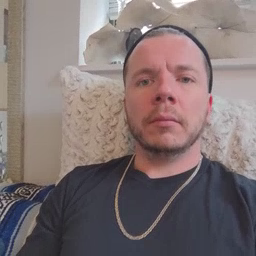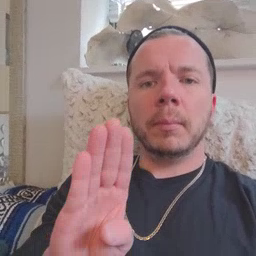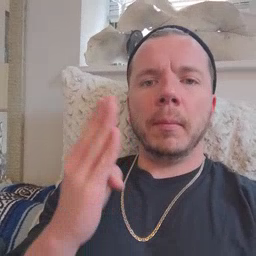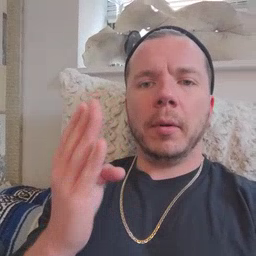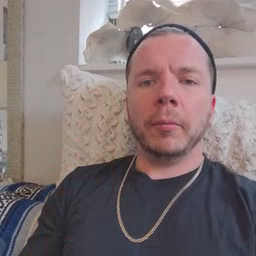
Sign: blue